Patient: sex F, age 46
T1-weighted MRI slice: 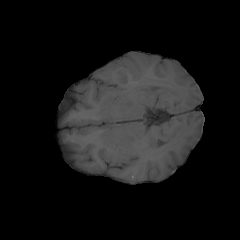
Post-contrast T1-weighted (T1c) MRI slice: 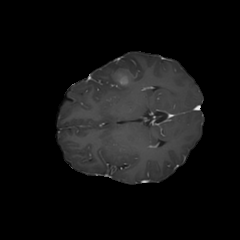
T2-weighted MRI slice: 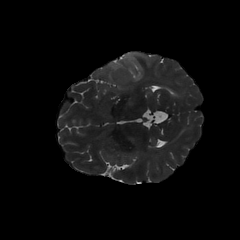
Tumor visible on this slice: yes
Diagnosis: Glioblastoma, IDH-wildtype
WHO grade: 4